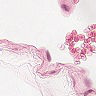
Metastatic tissue present: no